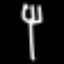
Label: fork